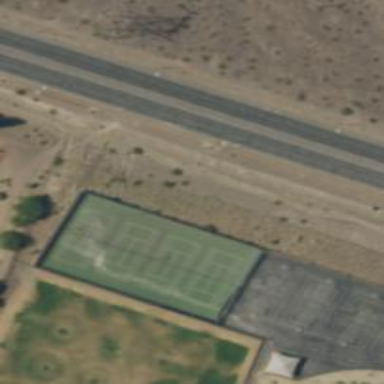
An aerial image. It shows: Tennis court on pitch designated for leisure land.